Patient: sex M, age 33
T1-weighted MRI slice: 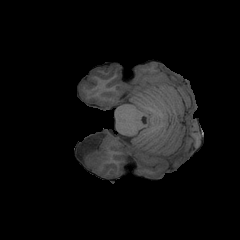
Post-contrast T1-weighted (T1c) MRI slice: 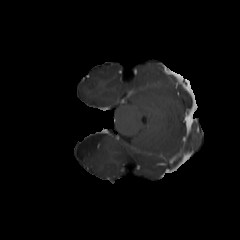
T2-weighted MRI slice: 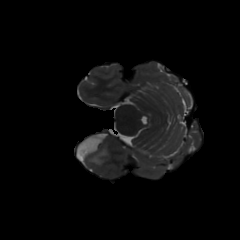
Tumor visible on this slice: yes
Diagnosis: Astrocytoma, IDH-mutant
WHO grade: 4